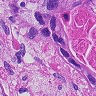
Metastatic tissue present: yes